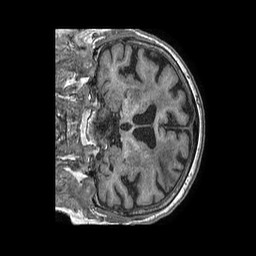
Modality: T1w
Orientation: coronal
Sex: female
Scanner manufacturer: philips
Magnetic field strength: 1.5 T
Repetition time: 0.00762 s
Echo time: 0.003464 s